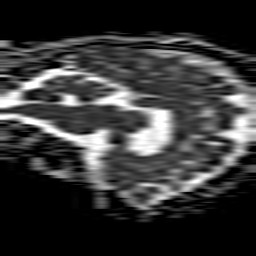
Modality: ADC
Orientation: sagittal
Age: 75
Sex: male
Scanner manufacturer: philips
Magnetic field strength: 1.5 T
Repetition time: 3.947 s
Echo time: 0.1082 s